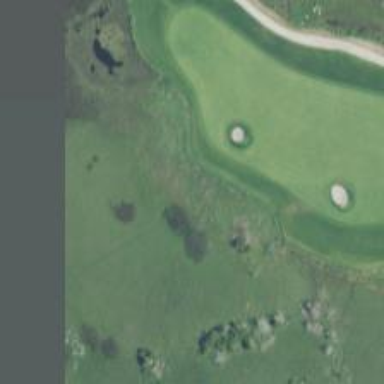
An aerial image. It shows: View of golf hole.